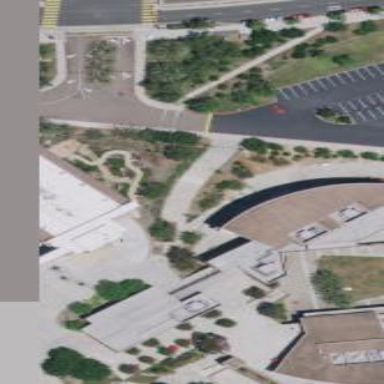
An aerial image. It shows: Building that serves as library.